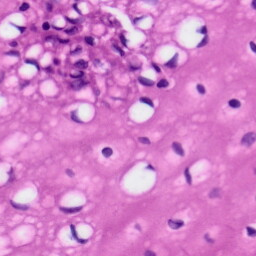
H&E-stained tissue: Tonsil